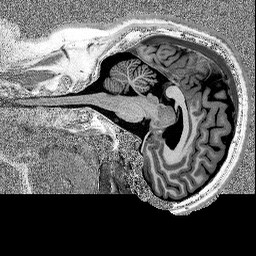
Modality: MP2RAGE
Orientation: sagittal
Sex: male